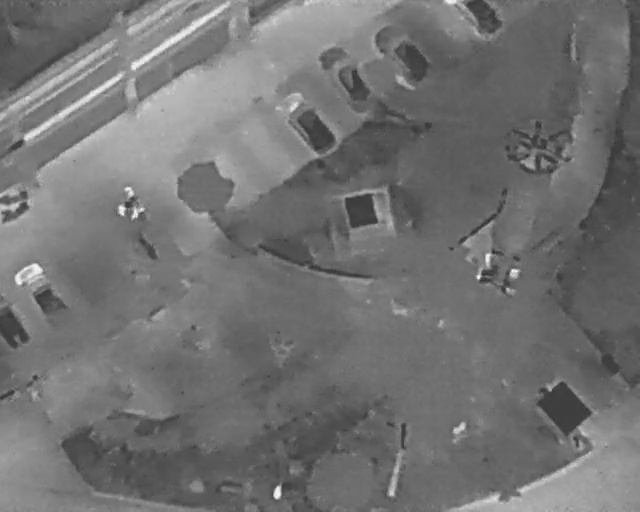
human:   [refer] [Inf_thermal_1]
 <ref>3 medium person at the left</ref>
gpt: <box>[[18, 36, 21, 38, 2], [17, 39, 20, 41, 2], [20, 39, 22, 43, 2]]</box>

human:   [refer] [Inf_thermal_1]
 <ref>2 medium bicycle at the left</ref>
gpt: <box>[[0, 35, 3, 41, 2], [1, 38, 3, 44, 149]]</box>

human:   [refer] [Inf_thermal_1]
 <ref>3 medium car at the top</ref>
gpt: <box>[[41, 20, 53, 27, 141], [48, 11, 60, 18, 141], [57, 6, 68, 14, 141]]</box>

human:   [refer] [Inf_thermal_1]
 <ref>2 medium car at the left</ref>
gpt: <box>[[-2, 59, 6, 65, 2], [1, 53, 11, 60, 147]]</box>